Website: bh-photo
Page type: address-validator
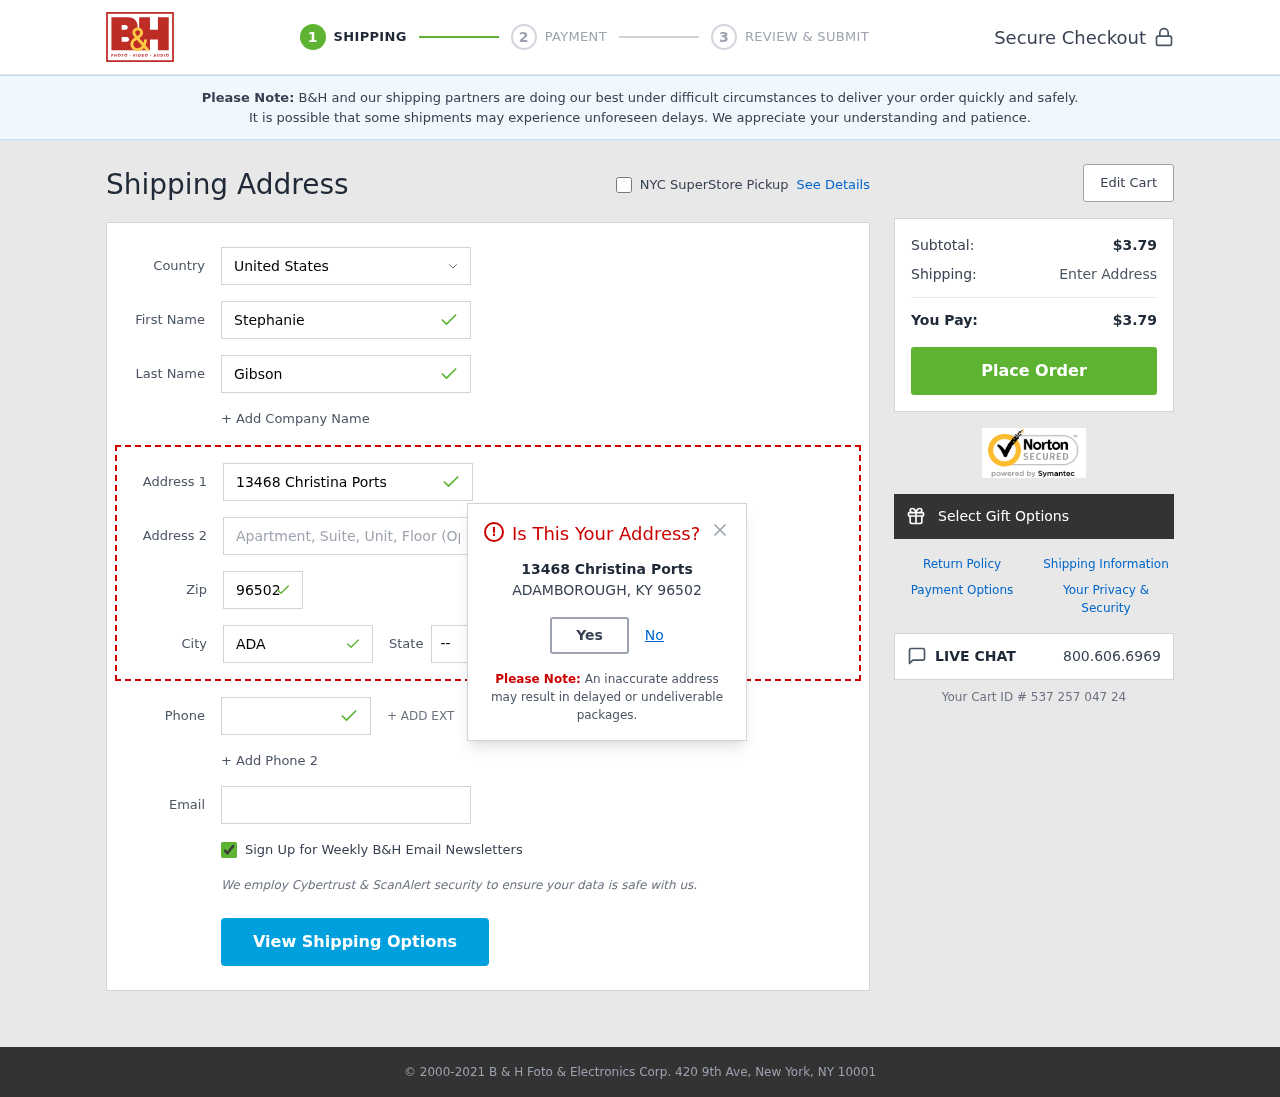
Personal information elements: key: PII_CITY
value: Adamborough
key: PII_COUNTRY
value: United States
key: PII_EMAIL
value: sgibson@yahoo.com
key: PII_FIRSTNAME
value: Stephanie
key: PII_LASTNAME
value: Gibson
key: PII_PHONE
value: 2247946390
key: PII_POSTCODE
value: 96502
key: PII_STATE_ABBR
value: KY
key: PII_STREET
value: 13468 Christina Ports
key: PII_CITY_MODAL
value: ADAMBOROUGH
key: PII_POSTCODE_FULL
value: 96502
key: PII_LOCATION13_POSTCODE_EXT
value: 6502
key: PII_POSTCODE_NUMERIC
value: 96502
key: PII_LOCATION13_POSTCODE_EXT_NUMERIC
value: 6502
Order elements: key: ORDER_SUBTOTAL
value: $3.79
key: ORDER_TOTAL
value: $3.79
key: ORDER_ID
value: Your Cart ID # 537 257 047 24